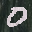
Label: 0